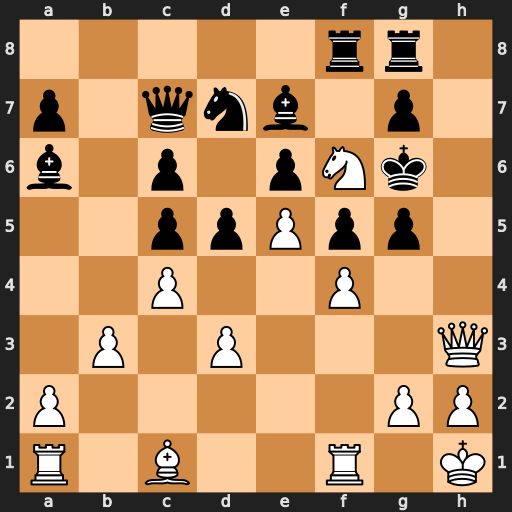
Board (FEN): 5rr1/p1qnb1p1/b1p1pNk1/2ppPpp1/2P2P2/1P1P3Q/P5PP/R1B2R1K
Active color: w
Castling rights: -
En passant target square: -
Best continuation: Qh5#